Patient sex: M
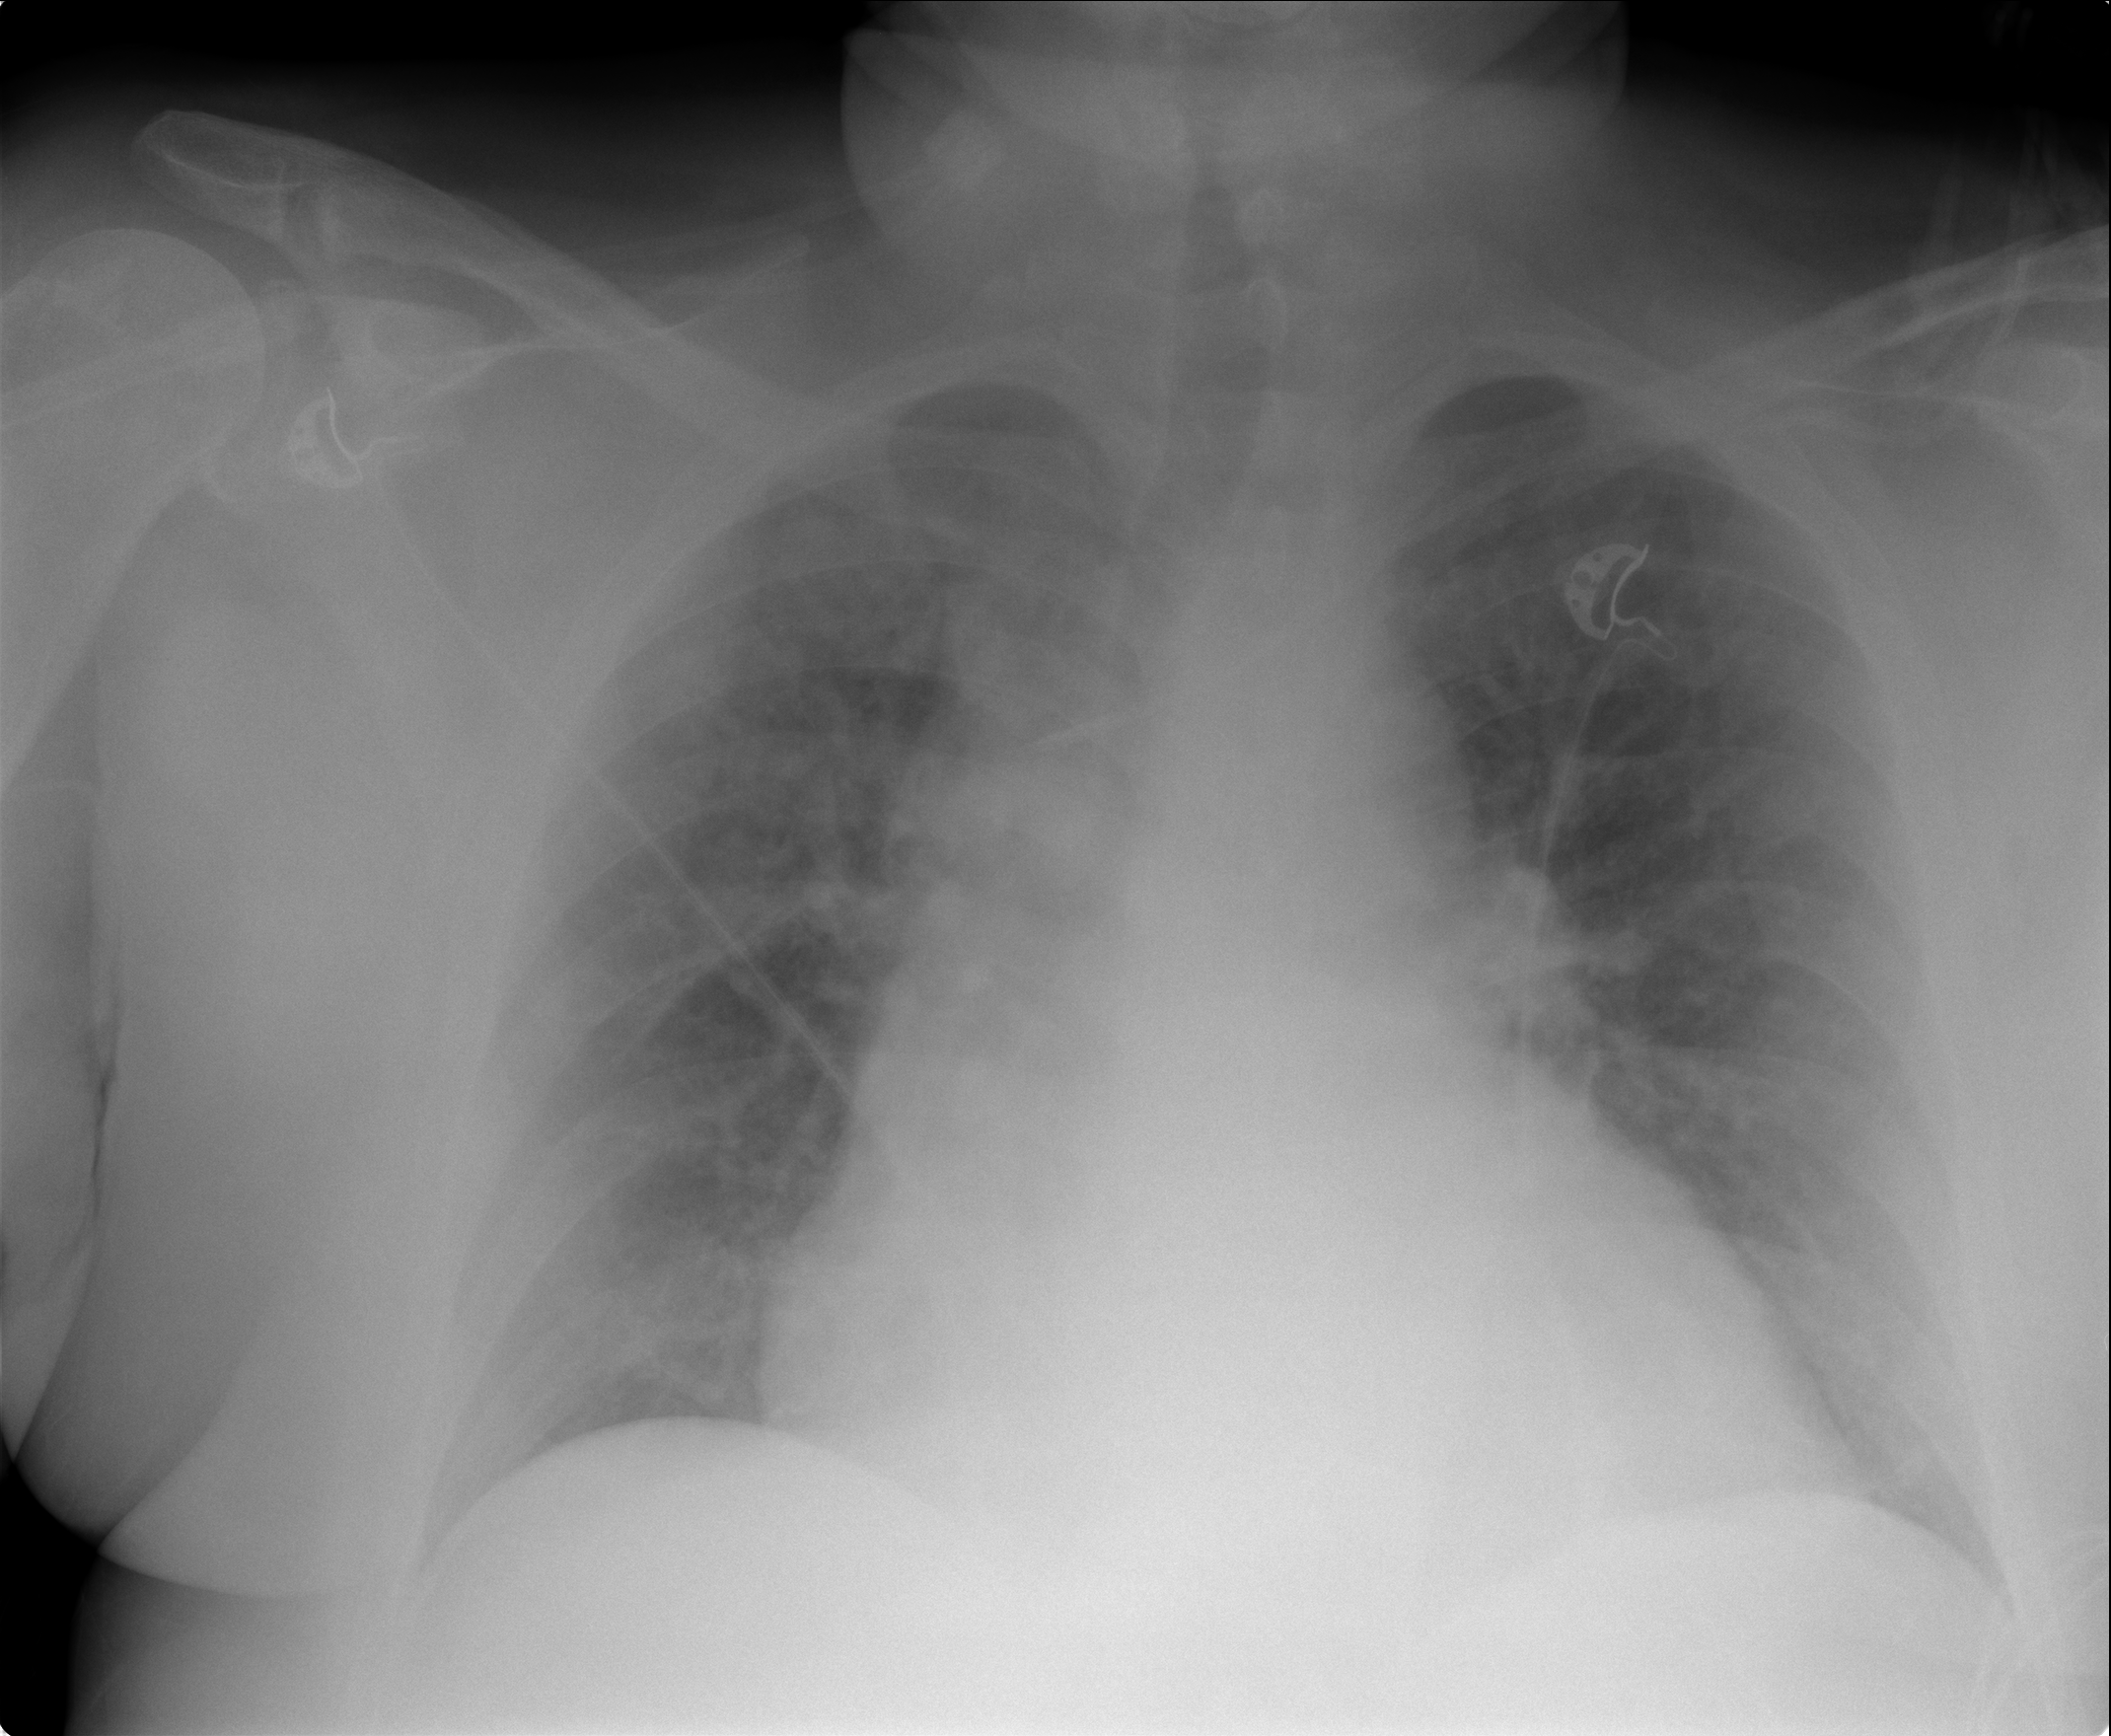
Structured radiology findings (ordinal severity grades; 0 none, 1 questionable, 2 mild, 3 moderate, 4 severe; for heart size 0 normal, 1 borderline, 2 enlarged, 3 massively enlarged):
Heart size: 2
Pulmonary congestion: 2
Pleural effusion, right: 0
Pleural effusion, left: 0
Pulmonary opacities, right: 2
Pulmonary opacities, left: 2
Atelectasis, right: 2
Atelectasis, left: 2